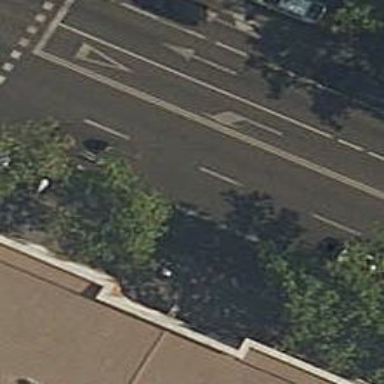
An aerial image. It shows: Primary road with asphalt surface.